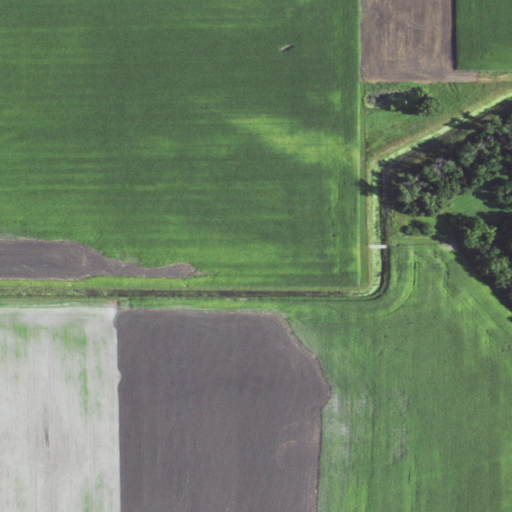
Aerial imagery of plain(s) in Minnesota named Goose Lake Bed containing cultivated crops and mixed forest